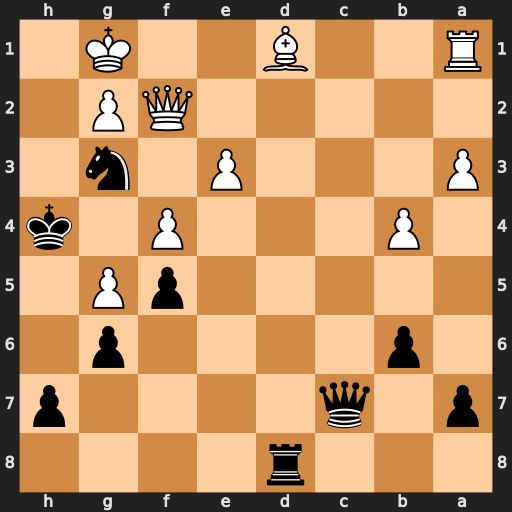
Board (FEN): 3r4/p1q4p/1p4p1/5pP1/1P3P1k/P3P1n1/5QP1/R2B2K1
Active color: b
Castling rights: -
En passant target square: -
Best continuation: Qc3 Kh2 Qxe3